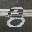
Label: 8